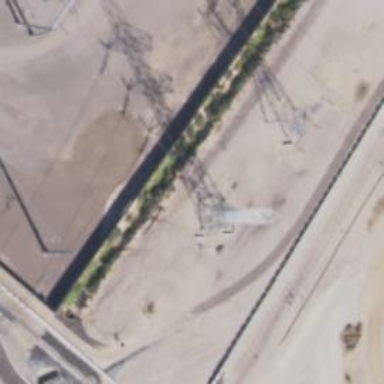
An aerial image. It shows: Lattice structure tower used for power transmission.